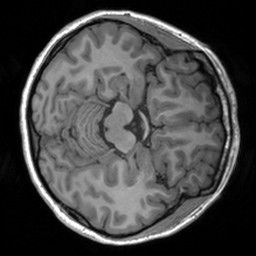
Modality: T1w
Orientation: axial
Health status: healthy
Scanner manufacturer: siemens
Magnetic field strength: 3 T
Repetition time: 1.9 s
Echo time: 0.00226 s